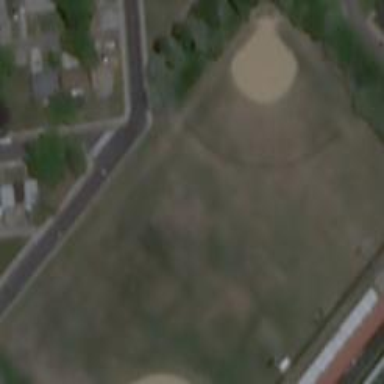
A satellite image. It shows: Baseball pitch for leisure and sports activities.